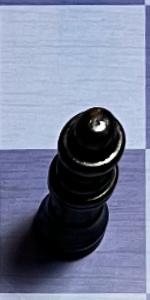
Label: Queen_Black